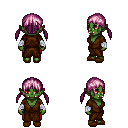
a pixel art fantasy rpg character, female body template, orc, green skin, brown robe, red pants, pink twin-tailed hairstyle, white cloth bandages, brown slippers, four views (front, back, left, right), 2x2 character sprite sheet, small pixel art, hard edges, no anti-aliasing